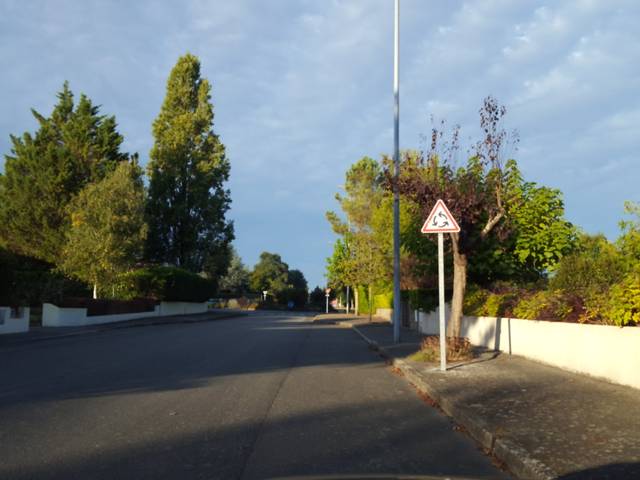
Region: France
Coordinates: 47.203, -1.433